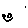
Label: smiley face